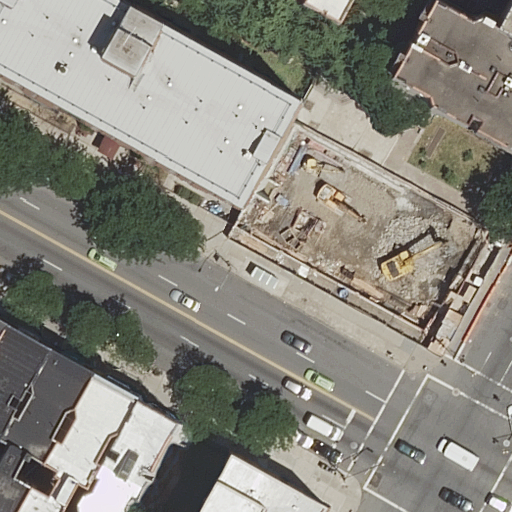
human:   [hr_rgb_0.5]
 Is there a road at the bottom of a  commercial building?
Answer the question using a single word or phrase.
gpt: no

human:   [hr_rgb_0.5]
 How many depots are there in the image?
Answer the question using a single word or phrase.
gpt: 0

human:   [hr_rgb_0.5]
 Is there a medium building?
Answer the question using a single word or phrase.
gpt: yes

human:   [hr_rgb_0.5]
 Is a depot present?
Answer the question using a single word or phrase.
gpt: no

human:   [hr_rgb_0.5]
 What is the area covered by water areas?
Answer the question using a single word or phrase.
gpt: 0m2

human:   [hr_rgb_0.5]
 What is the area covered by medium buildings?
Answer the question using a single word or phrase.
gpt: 1361m2

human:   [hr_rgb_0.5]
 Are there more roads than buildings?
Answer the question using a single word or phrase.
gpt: no

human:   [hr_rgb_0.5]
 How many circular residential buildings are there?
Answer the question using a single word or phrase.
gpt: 0

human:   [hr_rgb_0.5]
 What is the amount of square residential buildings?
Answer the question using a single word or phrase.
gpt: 0

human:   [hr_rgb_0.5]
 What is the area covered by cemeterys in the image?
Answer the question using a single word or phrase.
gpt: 0m2

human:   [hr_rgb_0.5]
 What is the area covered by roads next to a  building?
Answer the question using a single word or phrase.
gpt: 0m2

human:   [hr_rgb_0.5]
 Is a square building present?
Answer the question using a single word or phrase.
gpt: no

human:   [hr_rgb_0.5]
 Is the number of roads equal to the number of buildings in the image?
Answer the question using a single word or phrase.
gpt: no

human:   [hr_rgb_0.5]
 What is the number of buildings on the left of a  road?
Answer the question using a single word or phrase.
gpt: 8

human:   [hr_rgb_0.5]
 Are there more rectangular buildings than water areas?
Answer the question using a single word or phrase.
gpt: yes

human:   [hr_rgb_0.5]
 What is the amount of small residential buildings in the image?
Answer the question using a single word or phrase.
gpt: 2

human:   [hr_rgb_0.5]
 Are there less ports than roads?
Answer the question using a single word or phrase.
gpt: yes

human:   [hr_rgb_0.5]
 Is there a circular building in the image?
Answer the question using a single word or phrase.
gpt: no

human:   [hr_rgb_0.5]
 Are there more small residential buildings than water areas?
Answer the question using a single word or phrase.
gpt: yes

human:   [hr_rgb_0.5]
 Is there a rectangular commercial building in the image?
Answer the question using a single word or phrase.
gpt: no

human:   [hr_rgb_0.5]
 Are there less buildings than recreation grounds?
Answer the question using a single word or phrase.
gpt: no

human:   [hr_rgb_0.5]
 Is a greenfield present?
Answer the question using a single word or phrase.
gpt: no

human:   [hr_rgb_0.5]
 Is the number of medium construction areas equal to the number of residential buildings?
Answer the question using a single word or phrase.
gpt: no

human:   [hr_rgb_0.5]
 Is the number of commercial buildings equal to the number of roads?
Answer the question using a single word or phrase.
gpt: no

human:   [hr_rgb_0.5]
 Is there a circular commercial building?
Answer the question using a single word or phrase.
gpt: no

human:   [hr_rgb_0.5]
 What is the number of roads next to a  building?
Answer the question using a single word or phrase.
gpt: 4

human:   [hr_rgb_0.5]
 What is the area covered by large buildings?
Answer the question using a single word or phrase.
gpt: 2273m2

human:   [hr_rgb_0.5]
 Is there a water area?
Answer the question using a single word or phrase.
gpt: no

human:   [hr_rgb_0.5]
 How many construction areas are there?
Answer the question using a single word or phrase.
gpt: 0

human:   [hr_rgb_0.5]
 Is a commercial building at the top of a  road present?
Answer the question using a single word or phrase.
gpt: no

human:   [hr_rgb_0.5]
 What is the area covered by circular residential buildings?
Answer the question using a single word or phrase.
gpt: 0m2

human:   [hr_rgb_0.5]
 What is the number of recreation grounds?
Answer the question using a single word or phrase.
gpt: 0

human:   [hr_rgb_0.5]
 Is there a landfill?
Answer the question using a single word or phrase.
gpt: no

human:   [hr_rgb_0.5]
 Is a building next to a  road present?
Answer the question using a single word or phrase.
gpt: yes

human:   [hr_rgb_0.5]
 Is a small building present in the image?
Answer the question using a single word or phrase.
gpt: yes

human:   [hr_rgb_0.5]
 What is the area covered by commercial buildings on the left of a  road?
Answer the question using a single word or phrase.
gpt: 0m2